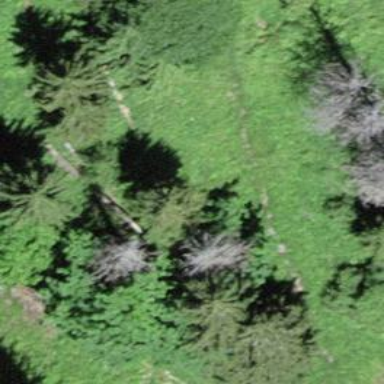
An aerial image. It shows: Forest area.